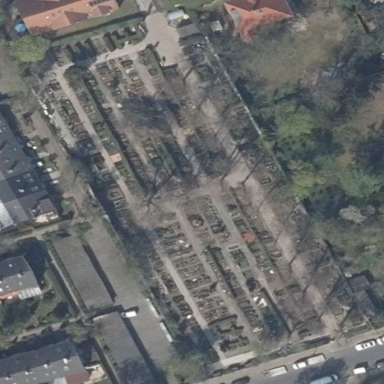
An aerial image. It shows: Cemetery.